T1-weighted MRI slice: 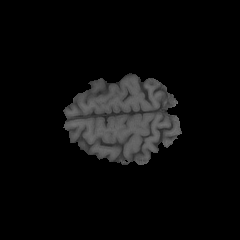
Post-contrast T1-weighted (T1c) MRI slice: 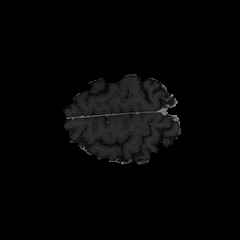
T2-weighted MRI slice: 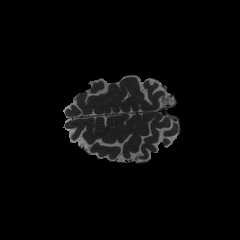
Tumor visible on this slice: no